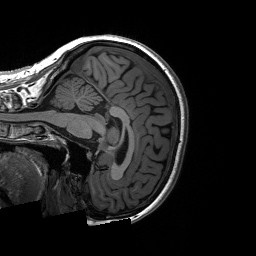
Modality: T1w
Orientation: sagittal
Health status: ill
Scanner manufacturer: siemens
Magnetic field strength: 3 T
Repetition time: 2.3 s
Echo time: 0.00226 s